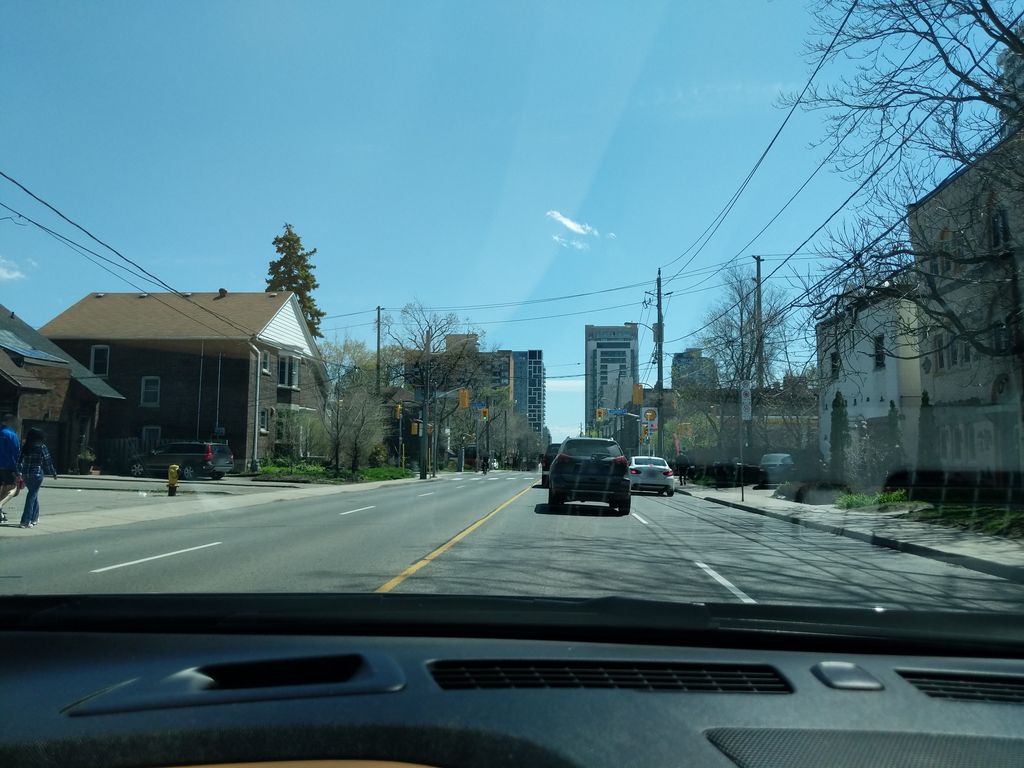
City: toronto